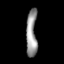
Tissue: lung
Cell type: Endothelial cells
Senescence score: 0.5633
Nuclear area (px): 504
Mean DAPI intensity: 148.827